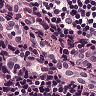
Metastatic tissue present: yes